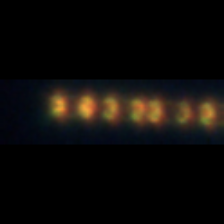
Taxon: Chaetoceros
Group: Diatoms